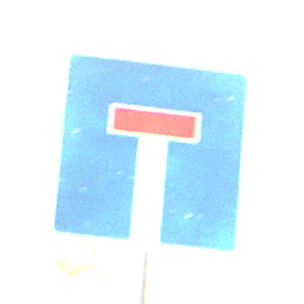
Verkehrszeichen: Sackgasse
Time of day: MorningAfternoon
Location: Outdoor (Nature)
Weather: Overcast
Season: NotSpecified
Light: Natural